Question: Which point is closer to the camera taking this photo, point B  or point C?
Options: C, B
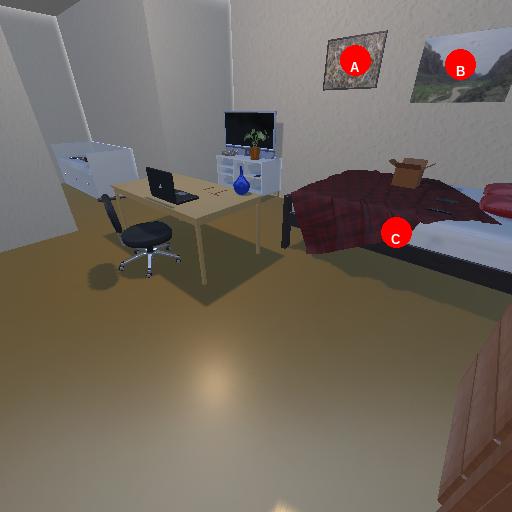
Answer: C